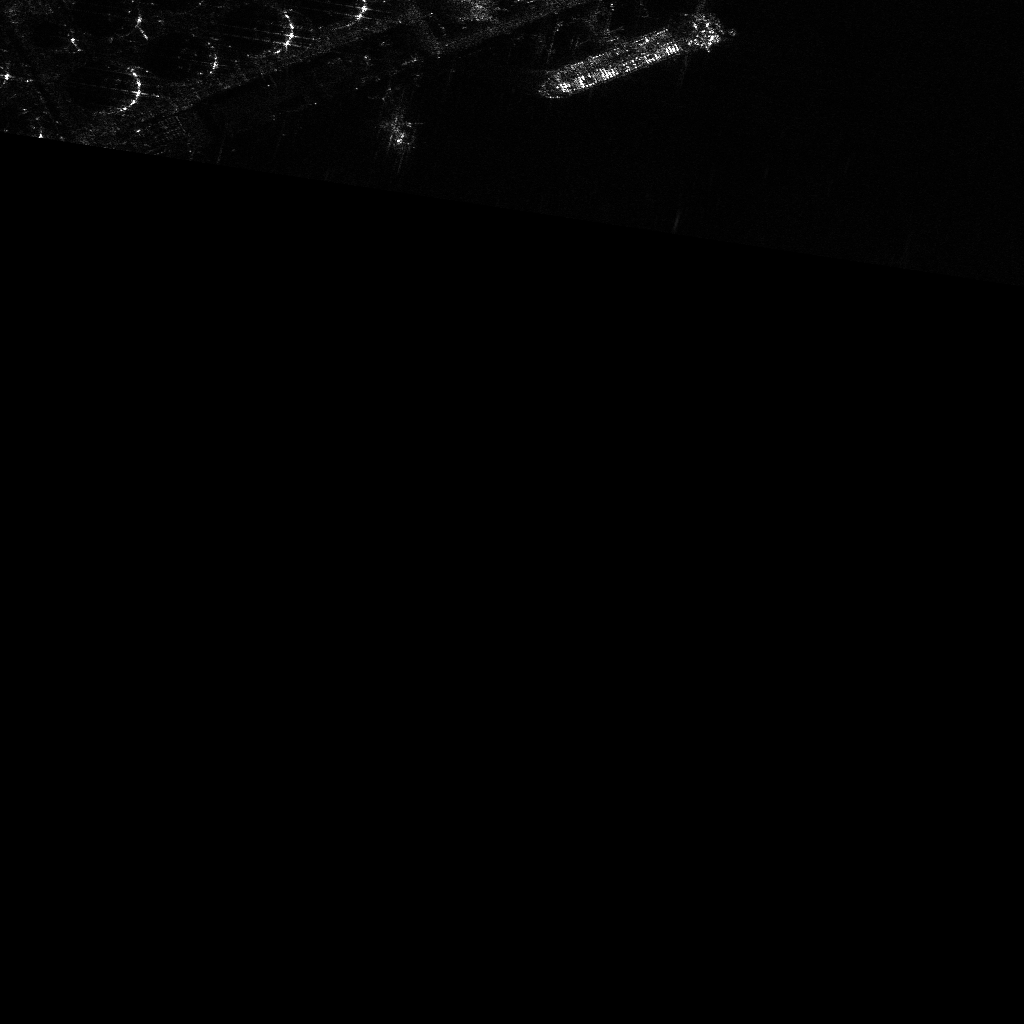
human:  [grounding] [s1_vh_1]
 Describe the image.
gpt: In the satellite image, there is  <ref>1 large cell-container </ref> <box>[[59, -4, 63, 15, 71]]</box> located at top.